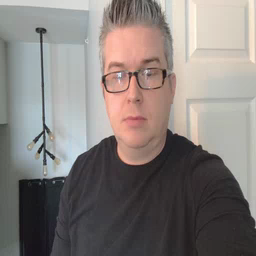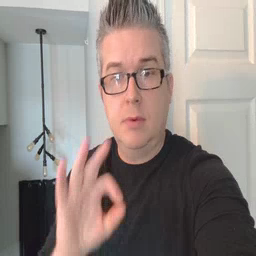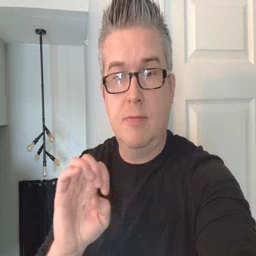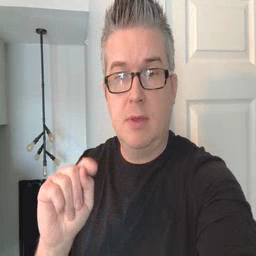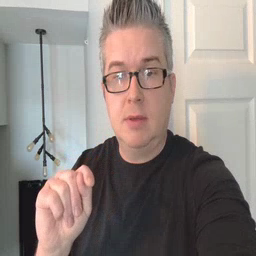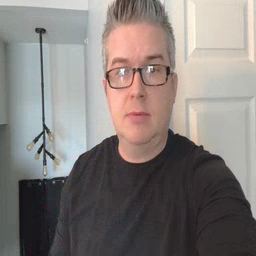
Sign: feet